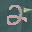
Label: 2